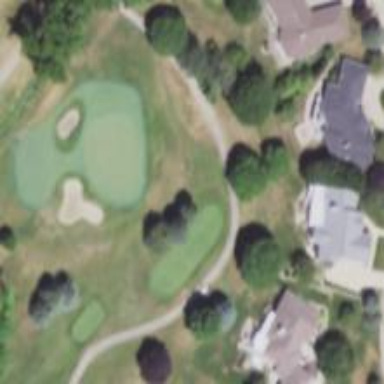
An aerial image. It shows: Golf hole.